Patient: sex F, age 49
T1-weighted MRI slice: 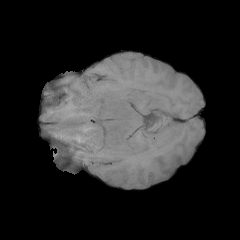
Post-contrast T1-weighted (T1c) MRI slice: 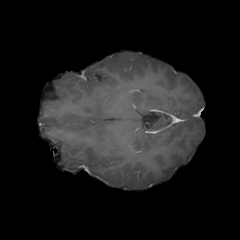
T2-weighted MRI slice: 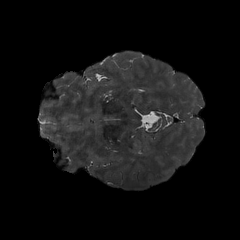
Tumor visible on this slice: no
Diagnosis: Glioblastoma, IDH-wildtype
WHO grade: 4